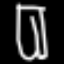
Label: pants